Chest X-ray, PA view. Patient: 53 years old, sex F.
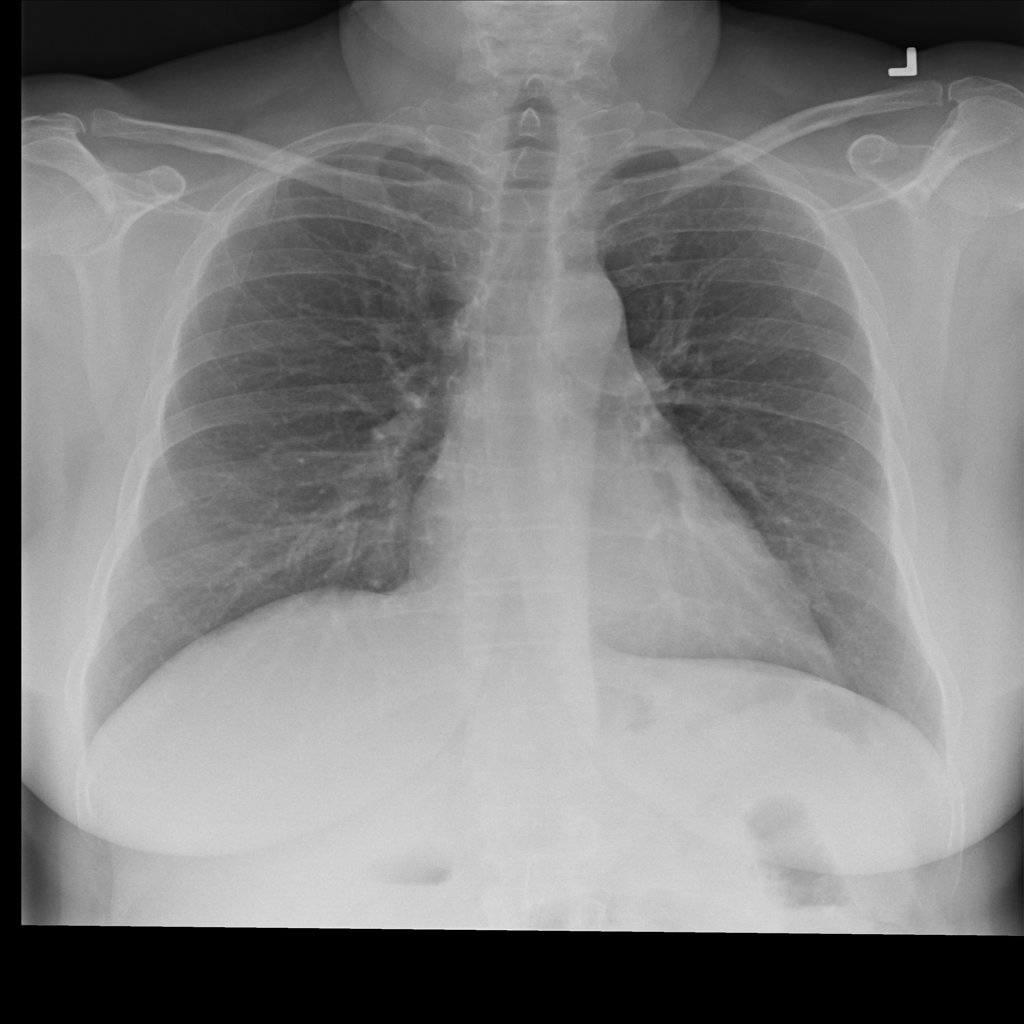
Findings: No Finding